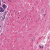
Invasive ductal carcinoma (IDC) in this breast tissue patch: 0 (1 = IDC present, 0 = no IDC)